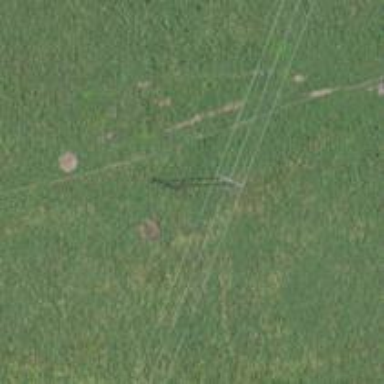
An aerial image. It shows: H-frame designed tower for power lines.